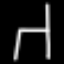
Label: chair